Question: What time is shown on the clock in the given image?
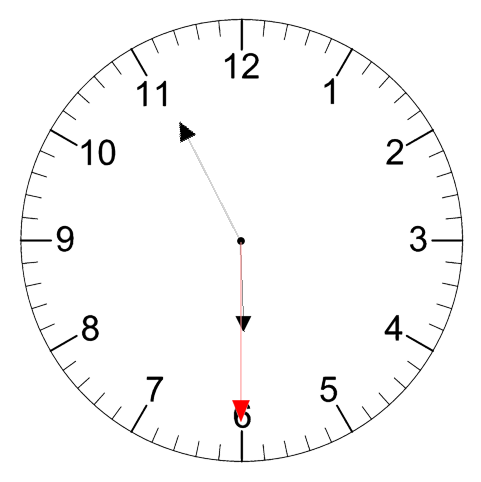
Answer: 05:55:30